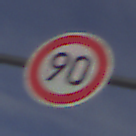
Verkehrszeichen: Geschwindigkeit90
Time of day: MorningAfternoon
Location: Outdoor (Suburban)
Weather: PartlyCloudy
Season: NotSpecified
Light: Natural